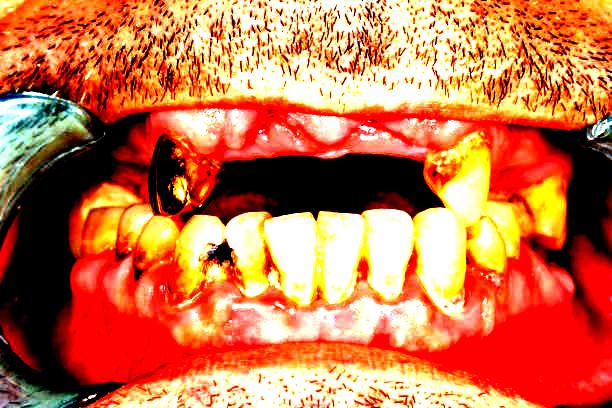
Condition: Calculus